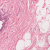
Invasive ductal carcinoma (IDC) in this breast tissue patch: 0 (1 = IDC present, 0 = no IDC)